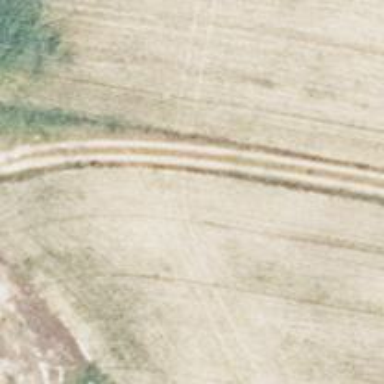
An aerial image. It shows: Gravel track with grade4 tracktype.